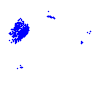
Particle: electron